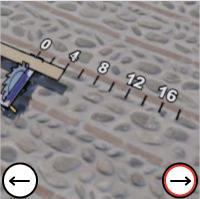
Task: length
Answer: 4
First scale value: 4.0